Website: apple-inc
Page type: customer-info-address
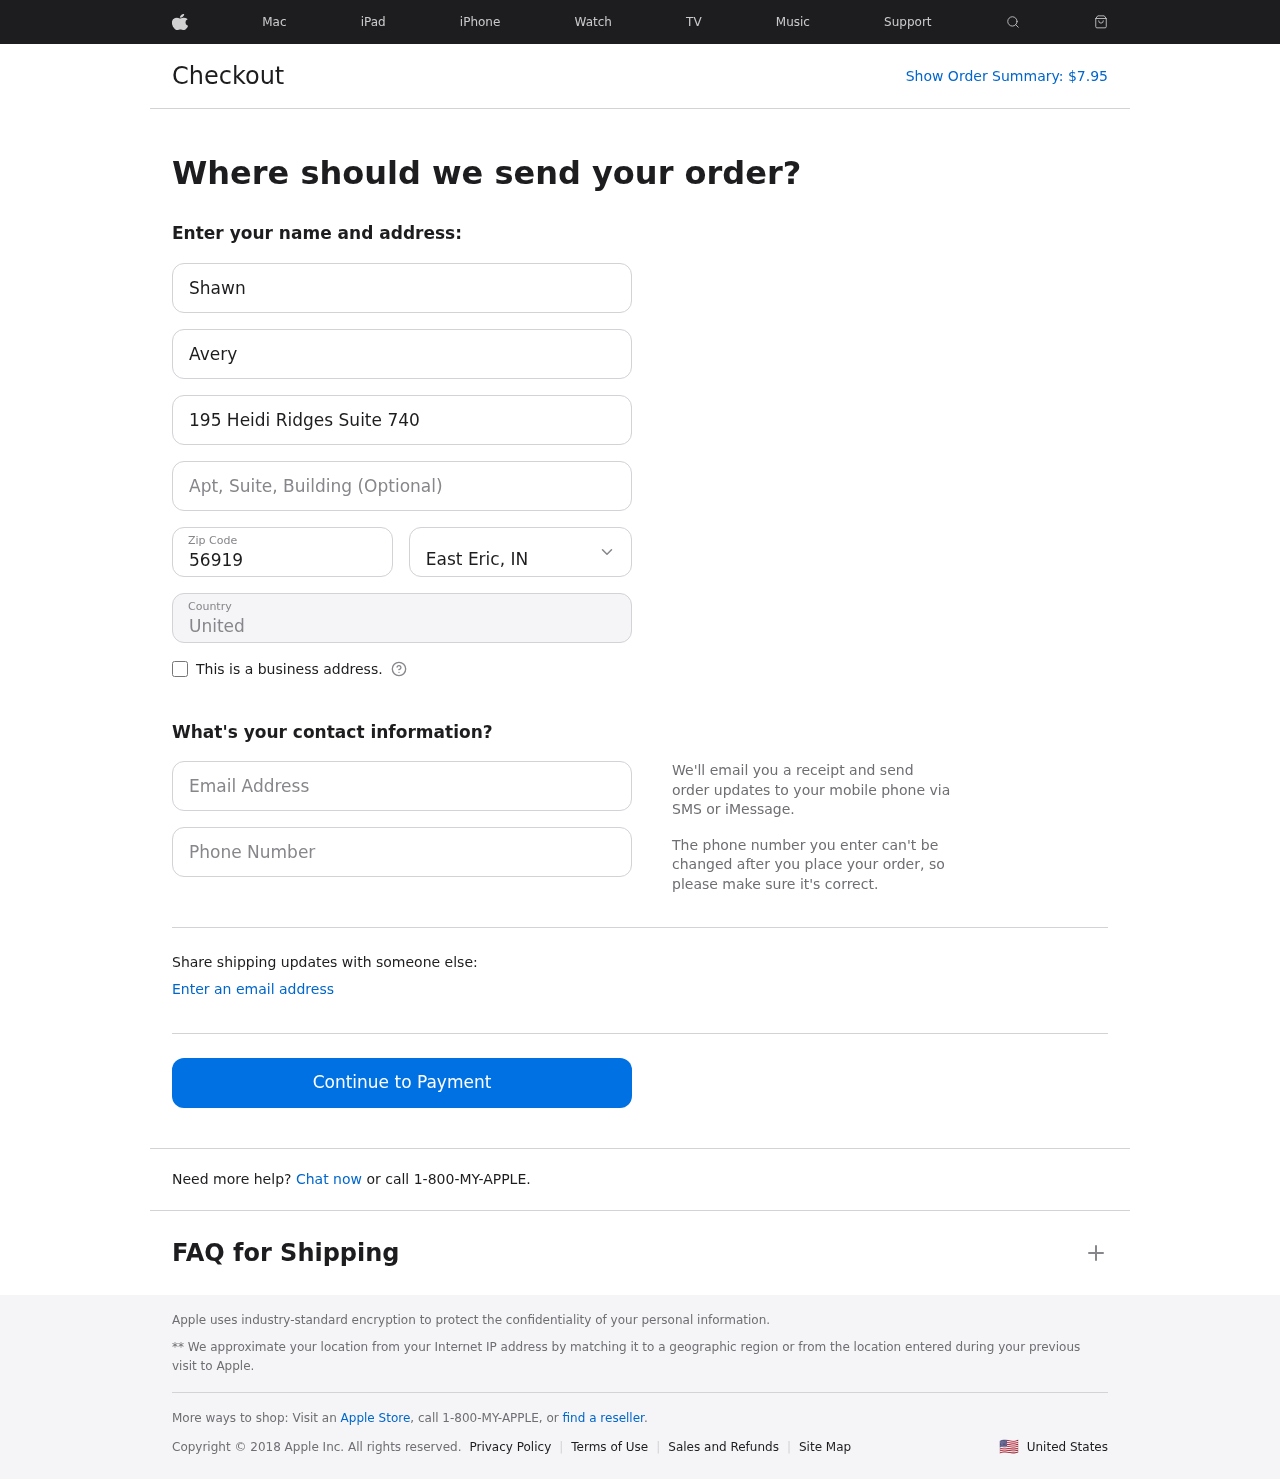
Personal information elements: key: PII_CITY_STATE
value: East Eric, IN
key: PII_COUNTRY
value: United States
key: PII_EMAIL
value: savery@yahoo.com
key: PII_FIRSTNAME
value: Shawn
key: PII_LASTNAME
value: Avery
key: PII_PHONE
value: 9087563629
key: PII_POSTCODE
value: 56919
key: PII_STREET
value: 195 Heidi Ridges Suite 740
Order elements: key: ORDER_TOTAL
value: $7.95